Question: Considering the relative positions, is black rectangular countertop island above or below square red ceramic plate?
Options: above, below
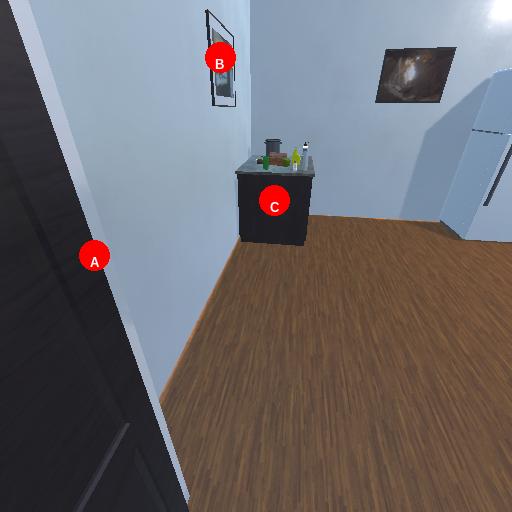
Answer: above